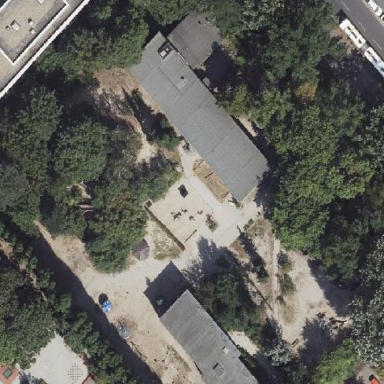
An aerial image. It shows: Kindergarten.